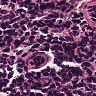
Metastatic tissue present: no